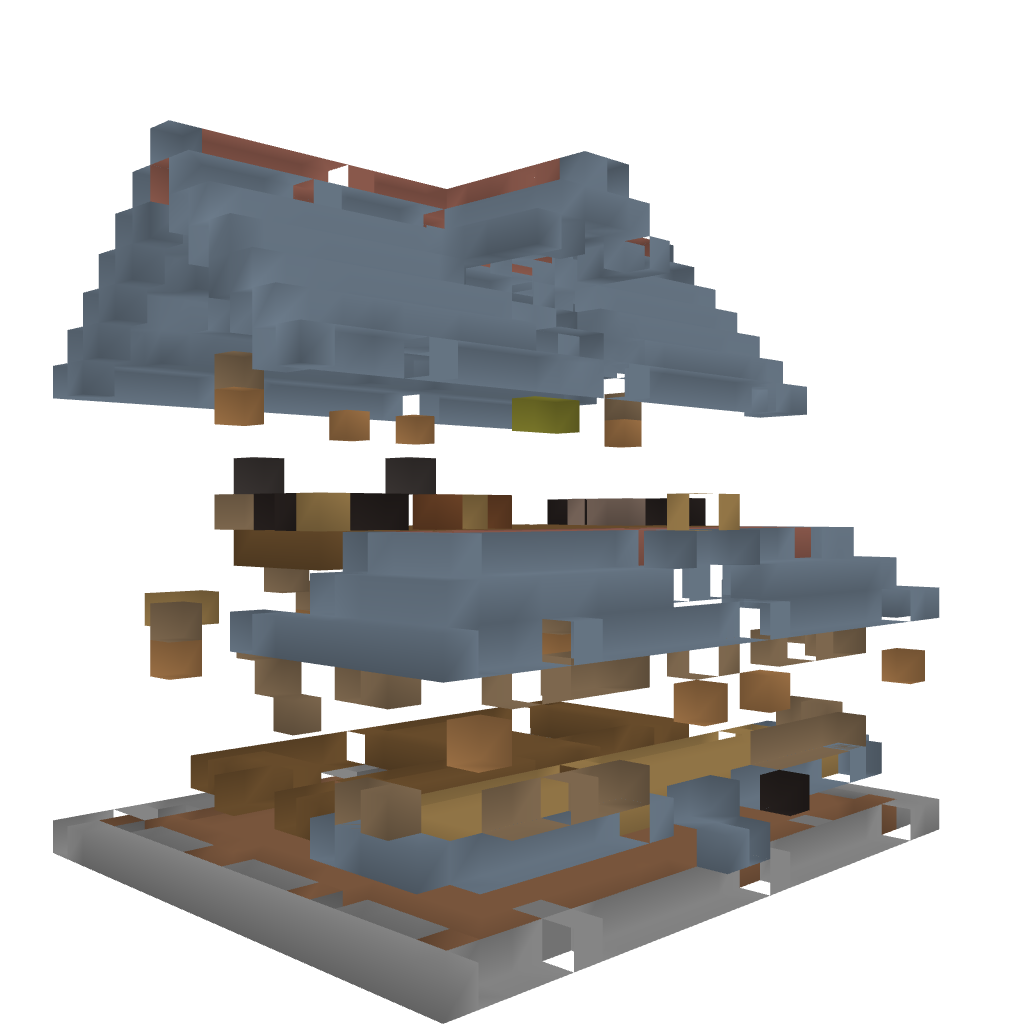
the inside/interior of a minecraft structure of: Farm House for 1.6.0+